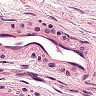
Metastatic tissue present: no